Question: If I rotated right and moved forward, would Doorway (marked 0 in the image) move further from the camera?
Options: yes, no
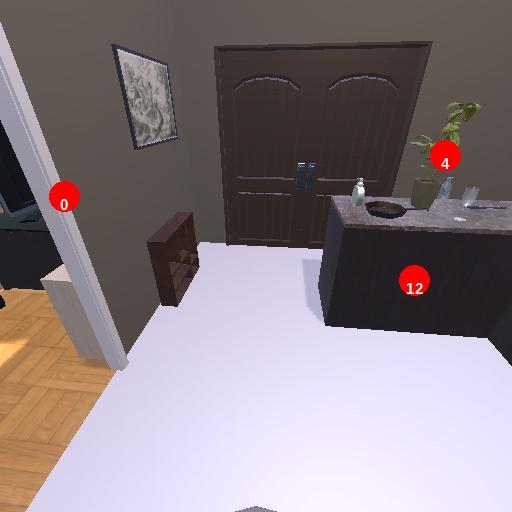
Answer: yes